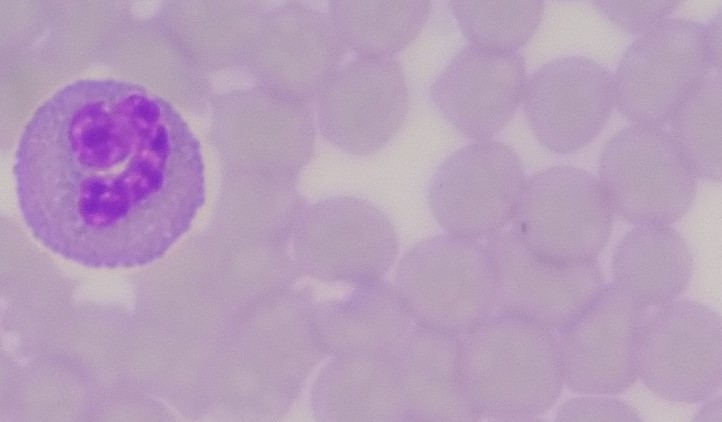
White blood cell type: Eosinophil